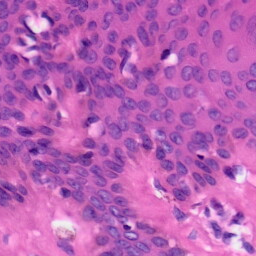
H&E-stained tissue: Skin